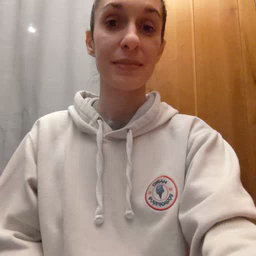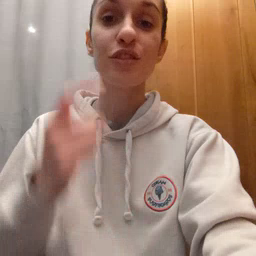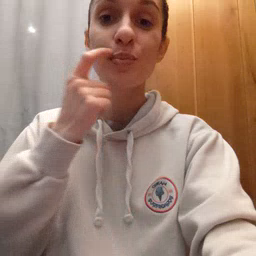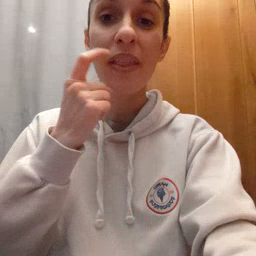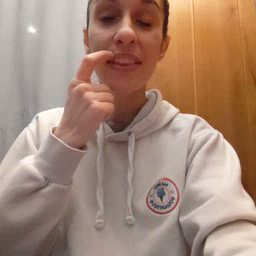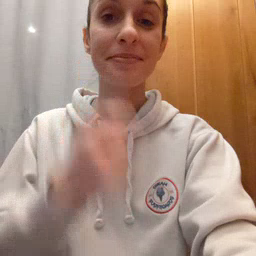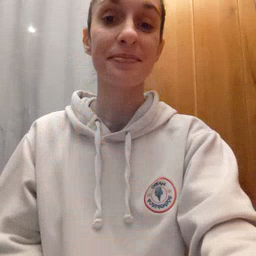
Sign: tooth